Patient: sex M, age 29
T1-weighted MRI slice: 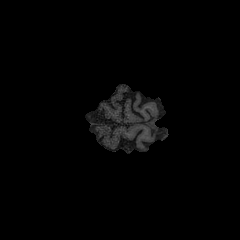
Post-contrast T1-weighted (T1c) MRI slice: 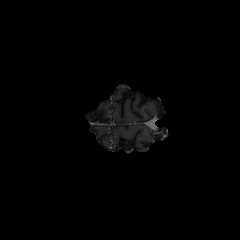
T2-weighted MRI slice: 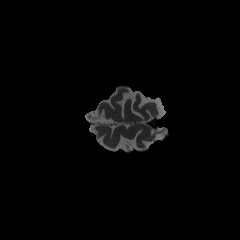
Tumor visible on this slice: no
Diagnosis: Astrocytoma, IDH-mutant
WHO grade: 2